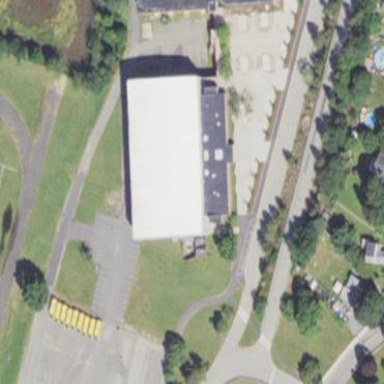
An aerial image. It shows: Building that houses ice rink used for ice hockey and ice skating as leisure activities.